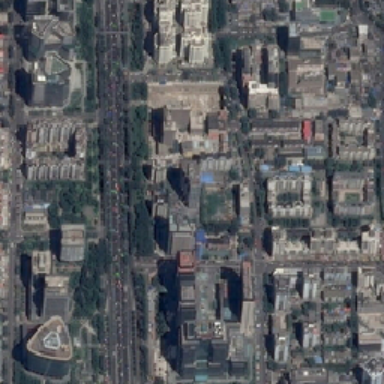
There are many trees and grass around the building .